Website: apple
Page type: customer-info-address
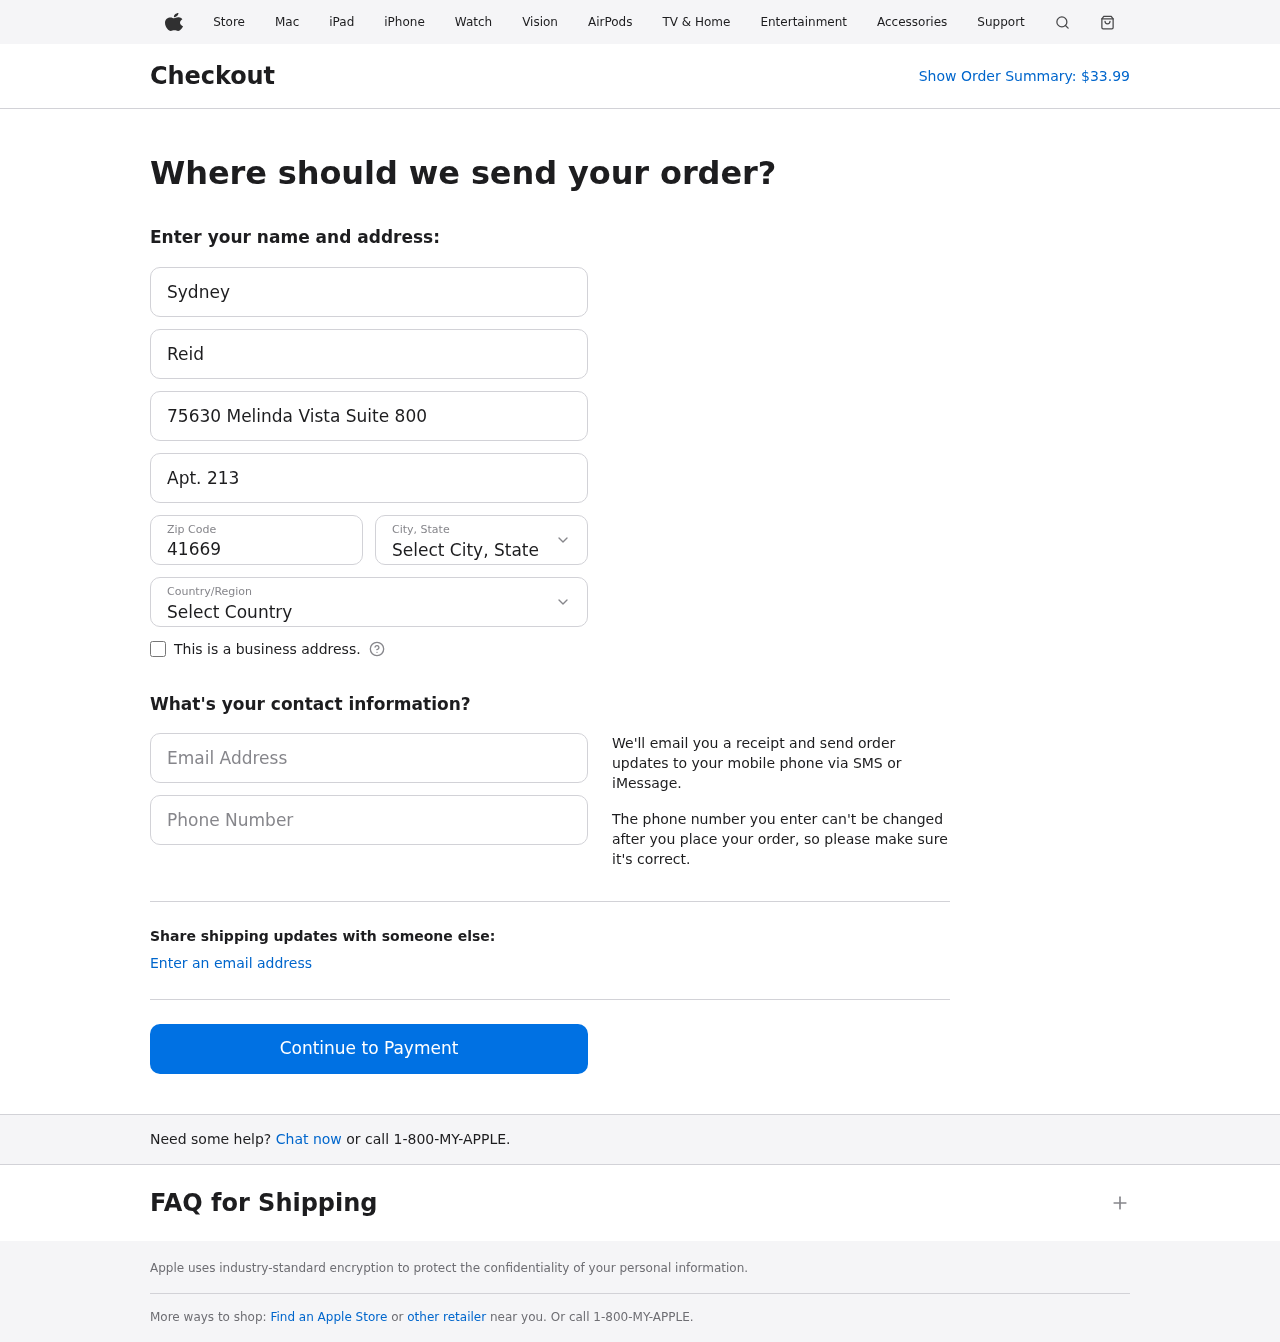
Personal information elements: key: PII_CITY_STATE
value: South Shelley, MH
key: PII_COUNTRY
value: United States
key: PII_EMAIL
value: sydneyreid@yahoo.com
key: PII_FIRSTNAME
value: Sydney
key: PII_LASTNAME
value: Reid
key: PII_PHONE
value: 6537566916
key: PII_POSTCODE
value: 41669
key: PII_STREET
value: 75630 Melinda Vista Suite 800
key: PII_STREET2
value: Apt. 213
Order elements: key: ORDER_TOTAL
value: $33.99